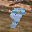
Label: 9